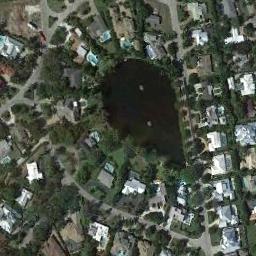
Label: residential